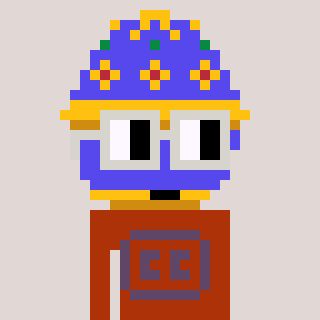
a pixel art character with square light gray glasses, a faberge-shaped head and a hotbrown-colored body on a warm background